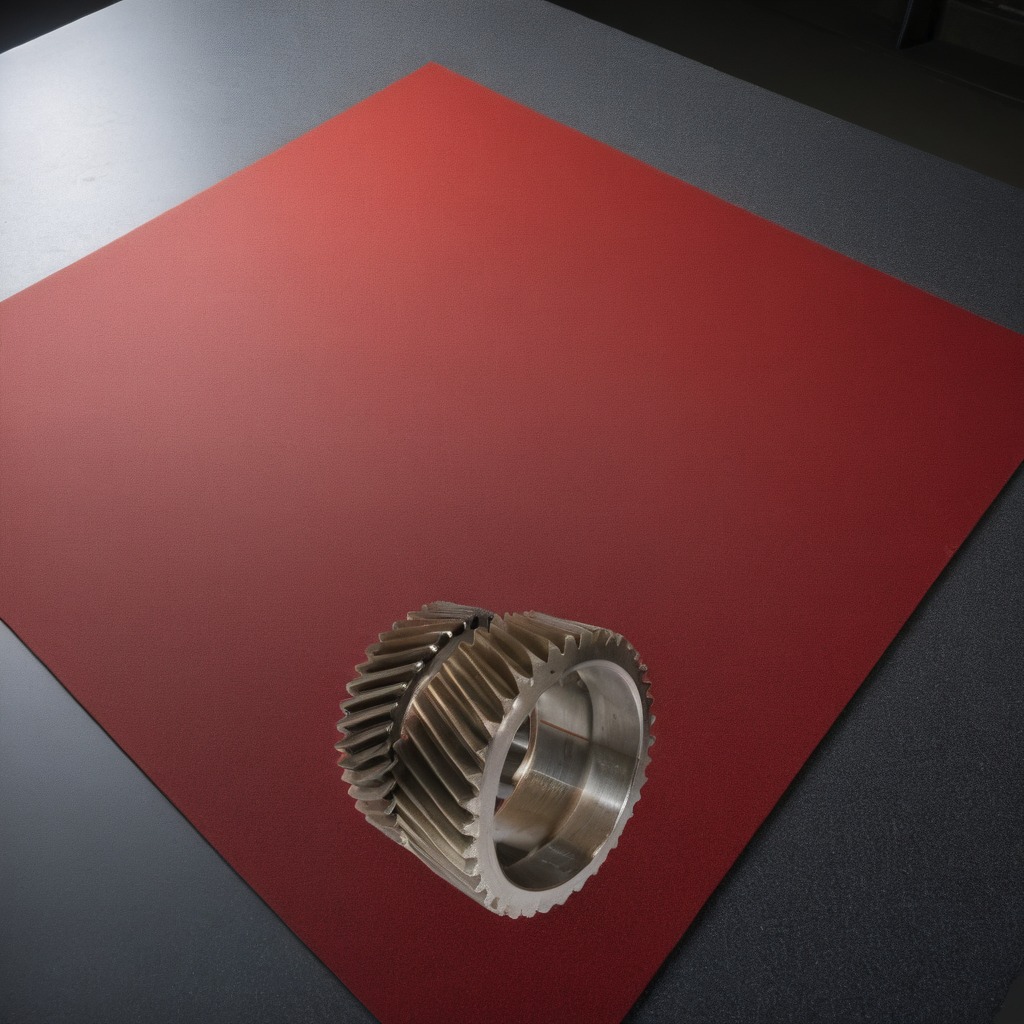
A steel gear with teeth lies on the granite tabletop.